Question: Consider the following :
'''
daList={{1., 588.956}, {2.15443, 581.347}, {4.64159, 573.648},
{10.,560.676}, {21.5443, 552.881}, {46.4159, 547.851},
{100.,544.908}, {215.443, 543.407}, {464.159, 542.358},
{1000., 541.452}}
ListPlot[daList, PlotStyle -> Directive[Thick, Red]]
'''

How could I get each points to be equally spaced along the x axis. I guess a logarithmic Range?
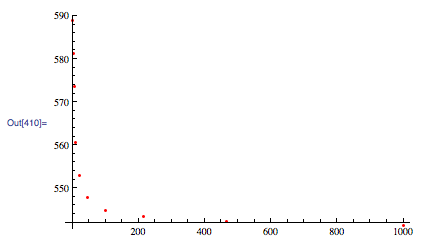
Answer: You could use 'ListLogLinearPlot[daList]' which produces